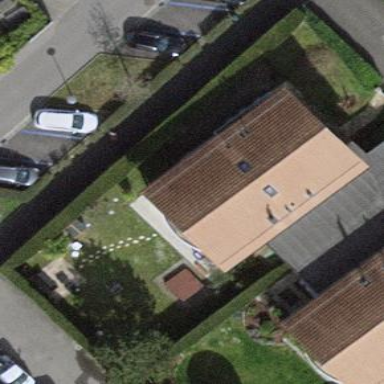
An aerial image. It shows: Garden surrounded by fence.